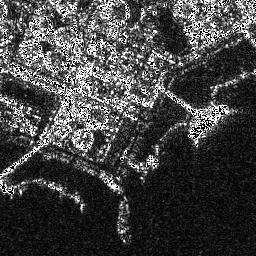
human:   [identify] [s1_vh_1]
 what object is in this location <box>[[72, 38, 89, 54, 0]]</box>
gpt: <ref>1 medium ship at the right</ref>